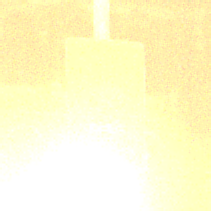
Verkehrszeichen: FahrzeugeMitWassergefaehrdenderLadungOhnePfeilsymbol
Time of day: Night
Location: Outdoor (Urban)
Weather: Overcast
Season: NotSpecified
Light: Artificial